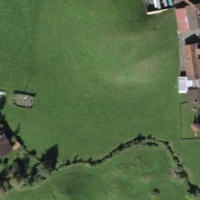
EUNIS habitat code: 24
Species observed at this site:
Geum rivale